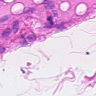
Metastatic tissue present: no